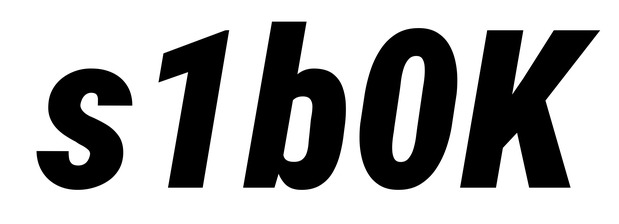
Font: Roboto-Italic_Condensed_Black_Italic